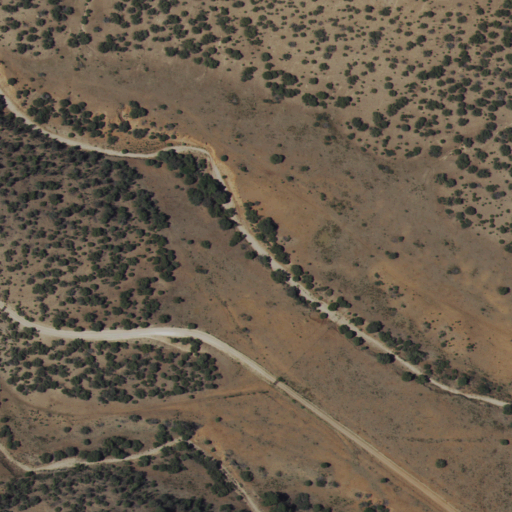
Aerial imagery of valley in New Mexico named Angel Canyon containing shrub, evergreen forest, and grassland